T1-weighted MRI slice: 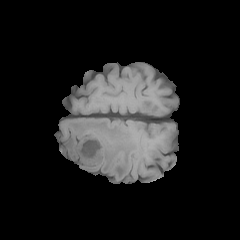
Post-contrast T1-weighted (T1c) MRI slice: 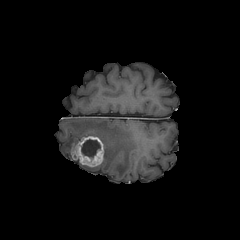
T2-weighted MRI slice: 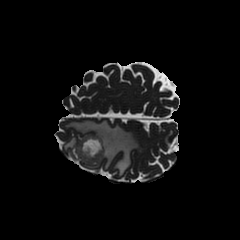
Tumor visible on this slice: yes